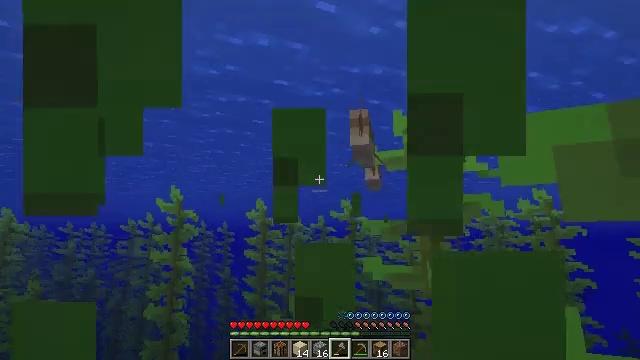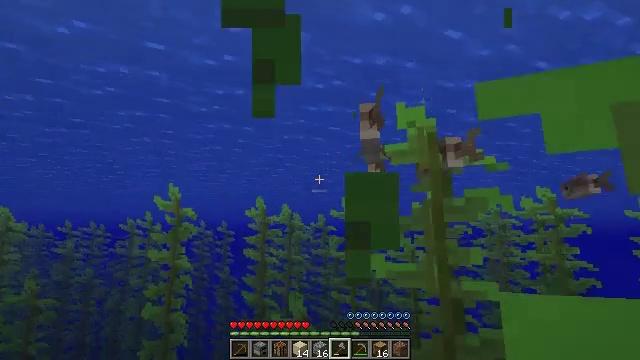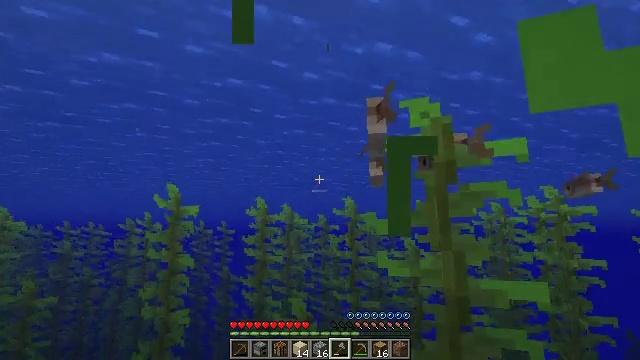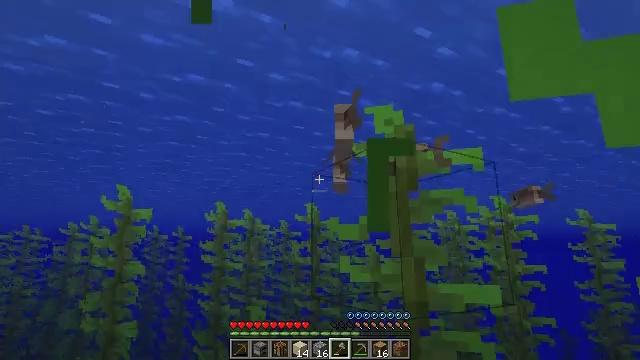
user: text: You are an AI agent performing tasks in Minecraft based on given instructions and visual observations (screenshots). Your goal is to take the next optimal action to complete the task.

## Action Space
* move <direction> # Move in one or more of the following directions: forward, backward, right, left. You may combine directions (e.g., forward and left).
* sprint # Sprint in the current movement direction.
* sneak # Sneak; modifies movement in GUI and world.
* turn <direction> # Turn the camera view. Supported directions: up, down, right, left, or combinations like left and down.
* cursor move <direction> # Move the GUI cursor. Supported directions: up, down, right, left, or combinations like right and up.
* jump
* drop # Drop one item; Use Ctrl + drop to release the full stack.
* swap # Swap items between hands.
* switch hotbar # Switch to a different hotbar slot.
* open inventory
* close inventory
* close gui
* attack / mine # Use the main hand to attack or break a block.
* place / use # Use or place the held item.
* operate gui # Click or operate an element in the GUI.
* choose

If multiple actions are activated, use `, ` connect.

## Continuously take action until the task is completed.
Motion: motion action
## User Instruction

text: Gather kelp growing in the sea.
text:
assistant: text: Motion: move forward, attack / mine
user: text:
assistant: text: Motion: move forward, attack / mine
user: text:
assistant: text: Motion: move forward, turn right and up
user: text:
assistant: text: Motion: no_op